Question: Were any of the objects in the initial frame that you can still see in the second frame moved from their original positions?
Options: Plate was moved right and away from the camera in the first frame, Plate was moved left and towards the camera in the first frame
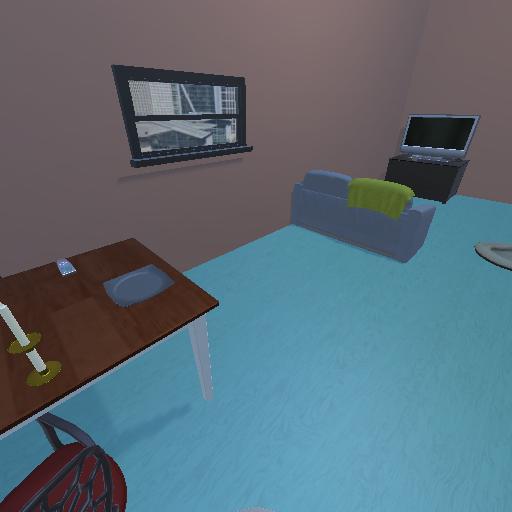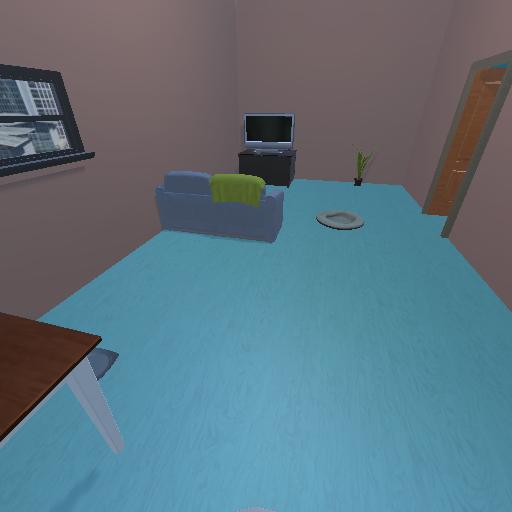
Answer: Plate was moved right and away from the camera in the first frame